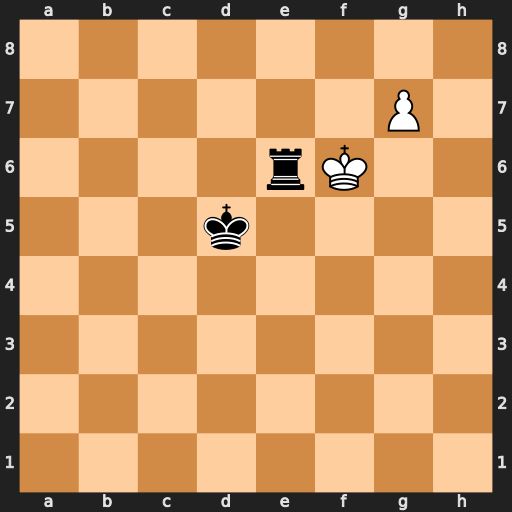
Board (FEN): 8/6P1/4rK2/3k4/8/8/8/8
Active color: w
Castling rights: -
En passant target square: -
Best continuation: Kf7 Re5 g8=Q